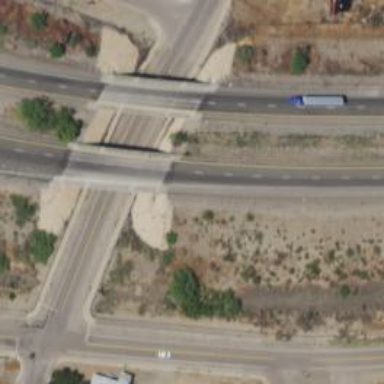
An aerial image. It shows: Bridge over motorway.